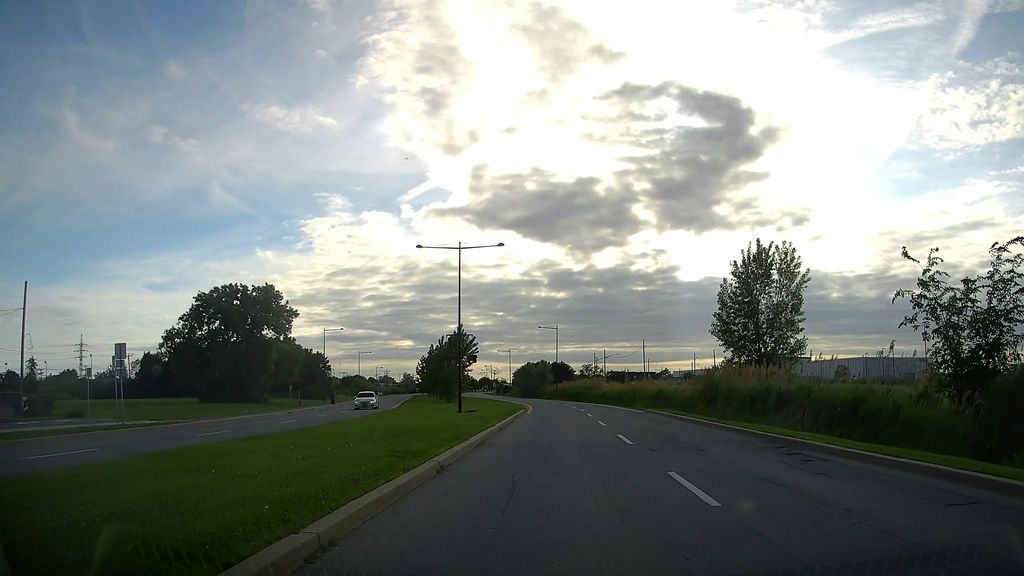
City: montreal